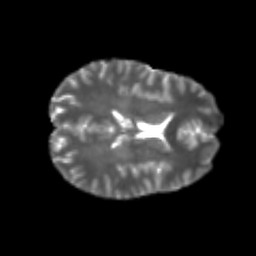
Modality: T2w
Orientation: axial
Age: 25
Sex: male
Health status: healthy
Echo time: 0.074 s